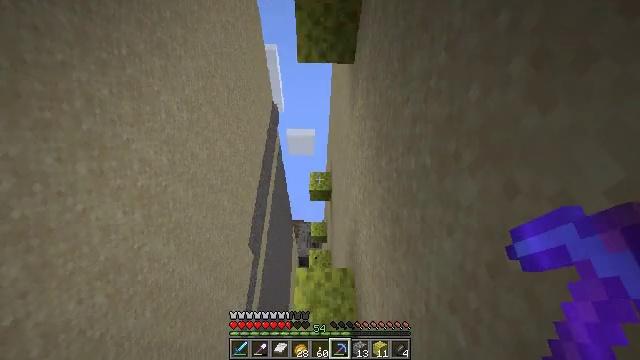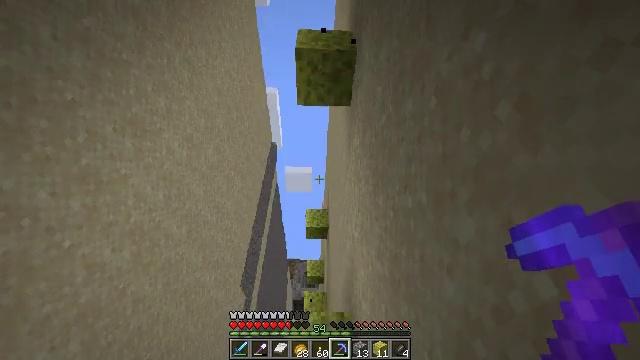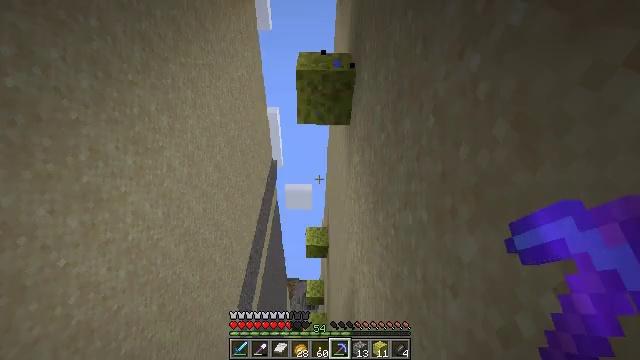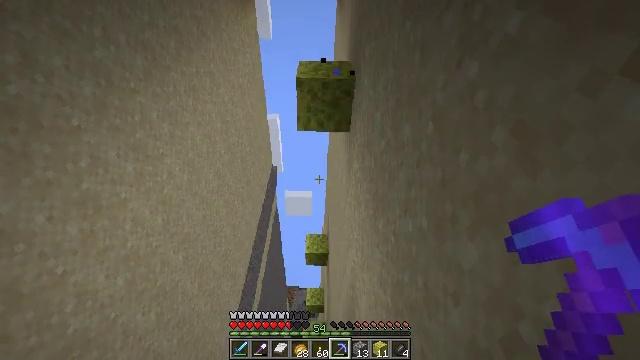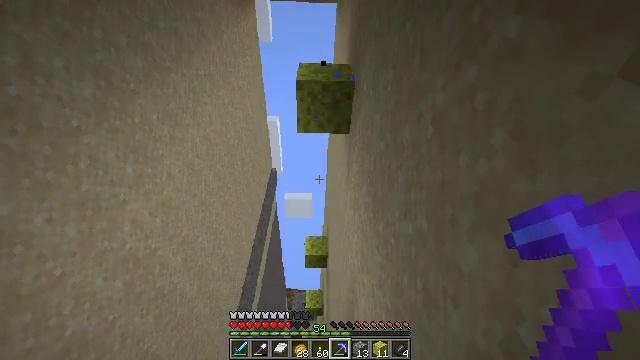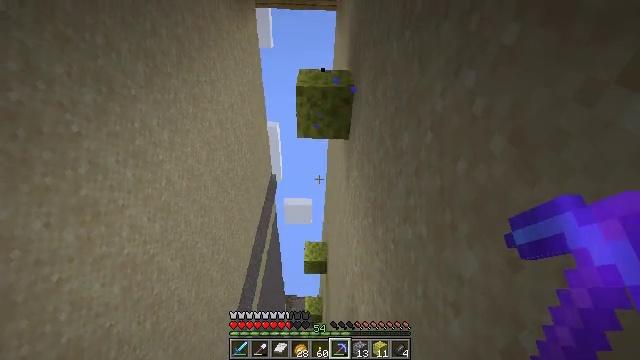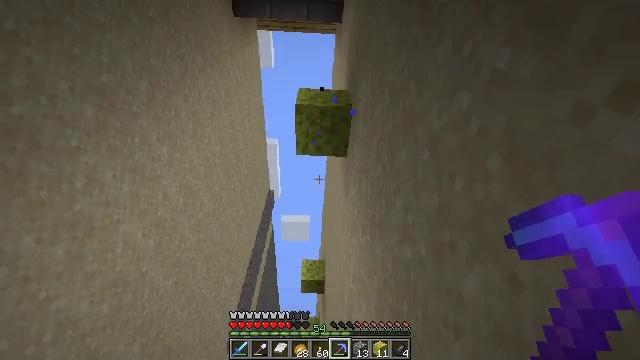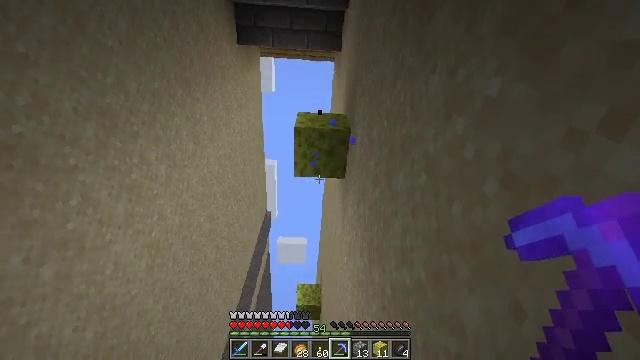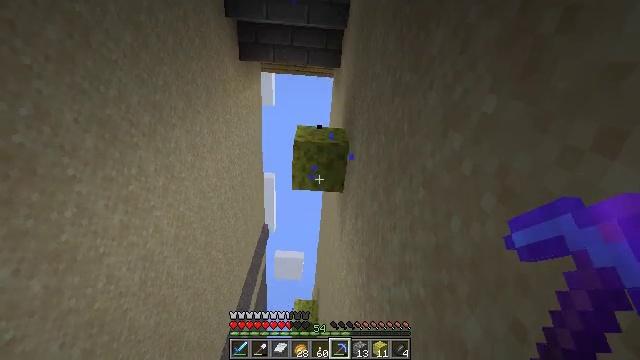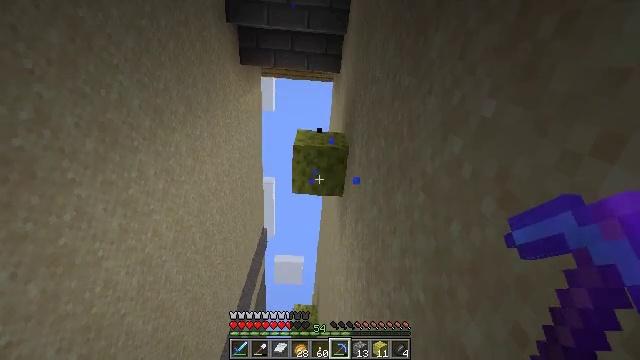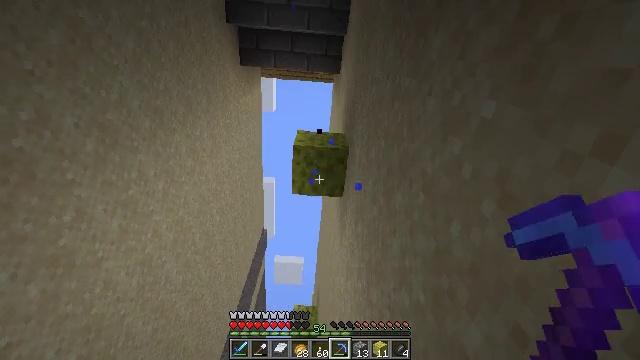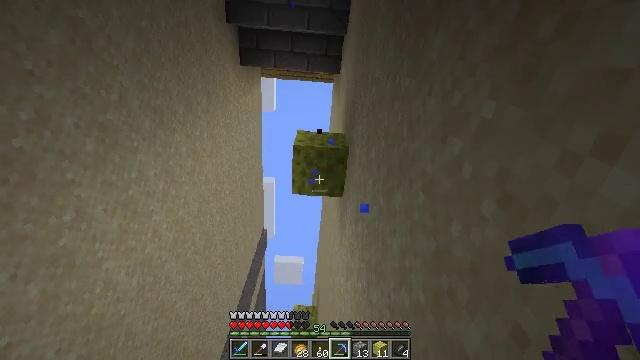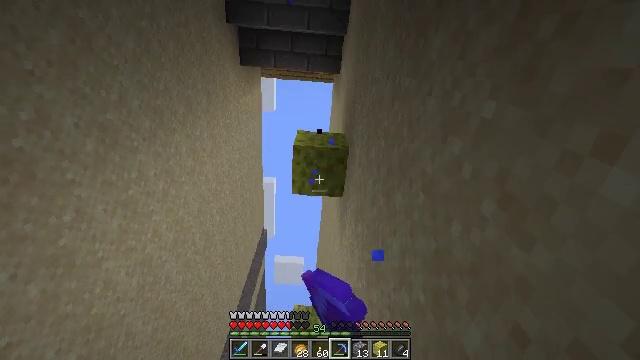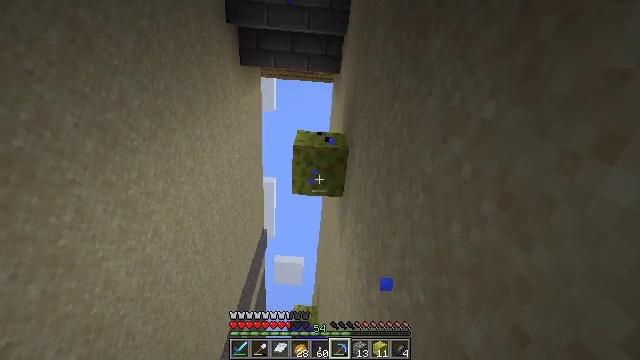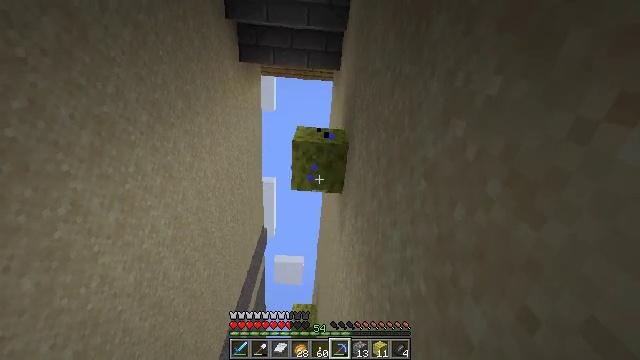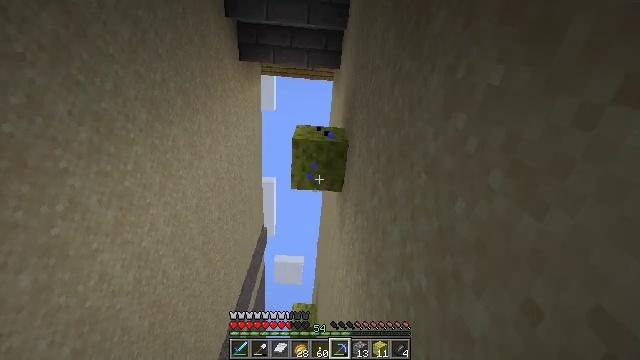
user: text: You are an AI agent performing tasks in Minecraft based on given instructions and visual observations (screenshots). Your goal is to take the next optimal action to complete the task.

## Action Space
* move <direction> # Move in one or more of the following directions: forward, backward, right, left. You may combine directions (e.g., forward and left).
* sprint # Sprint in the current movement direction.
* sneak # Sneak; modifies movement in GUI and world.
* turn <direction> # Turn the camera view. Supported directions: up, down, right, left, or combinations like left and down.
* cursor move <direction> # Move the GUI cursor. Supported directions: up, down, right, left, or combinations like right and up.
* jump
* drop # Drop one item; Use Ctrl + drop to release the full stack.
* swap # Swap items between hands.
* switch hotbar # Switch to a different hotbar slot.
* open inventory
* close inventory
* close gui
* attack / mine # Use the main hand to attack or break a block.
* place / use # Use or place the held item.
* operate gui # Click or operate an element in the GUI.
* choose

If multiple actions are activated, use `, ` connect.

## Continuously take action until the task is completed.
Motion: motion action
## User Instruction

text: Acquire a wet sponge from an ocean monument.
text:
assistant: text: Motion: turn up
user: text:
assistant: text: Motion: turn up
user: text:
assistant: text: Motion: turn up
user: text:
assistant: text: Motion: no_op
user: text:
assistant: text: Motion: turn up
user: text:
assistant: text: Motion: turn up
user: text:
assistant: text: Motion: turn up
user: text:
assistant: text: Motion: turn up
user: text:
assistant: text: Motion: no_op
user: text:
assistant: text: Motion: no_op
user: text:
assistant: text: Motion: attack / mine
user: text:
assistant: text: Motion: attack / mine
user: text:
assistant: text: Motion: attack / mine
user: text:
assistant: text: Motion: move forward, attack / mine
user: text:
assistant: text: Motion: move forward, attack / mine
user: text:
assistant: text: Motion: move forward, turn up, attack / mine
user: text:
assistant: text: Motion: turn left and up, attack / mine
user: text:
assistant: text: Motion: turn up, attack / mine
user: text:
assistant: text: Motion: turn up, attack / mine
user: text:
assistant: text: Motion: attack / mine
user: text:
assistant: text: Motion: attack / mine
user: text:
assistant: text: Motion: attack / mine
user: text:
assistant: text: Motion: attack / mine
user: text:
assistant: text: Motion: attack / mine
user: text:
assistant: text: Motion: attack / mine
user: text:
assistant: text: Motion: move forward, attack / mine
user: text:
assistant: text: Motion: move forward, attack / mine
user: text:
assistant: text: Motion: attack / mine
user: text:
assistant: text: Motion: attack / mine
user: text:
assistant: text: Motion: turn up, attack / mine